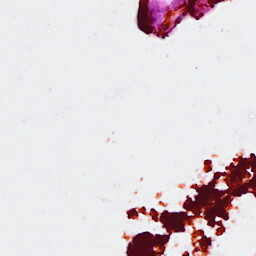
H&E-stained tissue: Breast